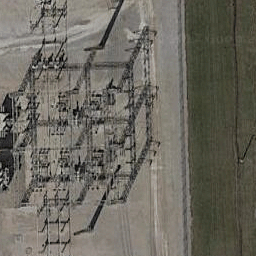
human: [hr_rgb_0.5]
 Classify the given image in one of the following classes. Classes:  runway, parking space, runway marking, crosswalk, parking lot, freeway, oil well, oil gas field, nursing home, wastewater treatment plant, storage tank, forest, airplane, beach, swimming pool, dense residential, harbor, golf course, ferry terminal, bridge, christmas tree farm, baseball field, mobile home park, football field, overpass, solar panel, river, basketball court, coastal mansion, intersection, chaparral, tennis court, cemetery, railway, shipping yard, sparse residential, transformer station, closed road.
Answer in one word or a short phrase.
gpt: transformer station